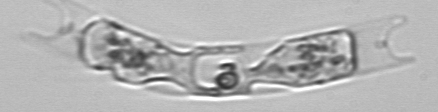
Label: Eucampia